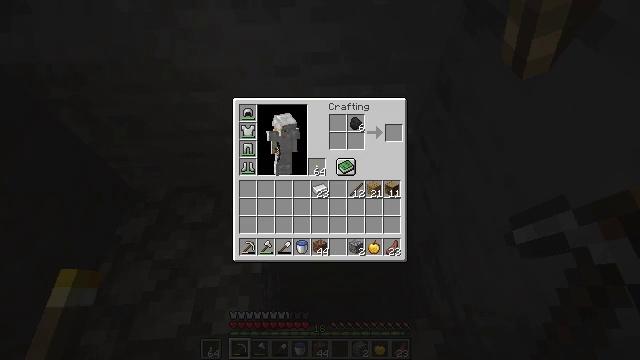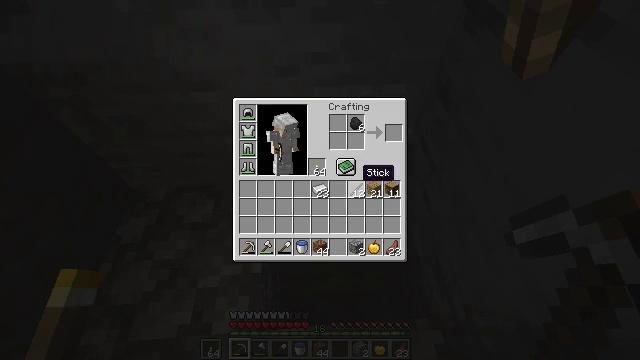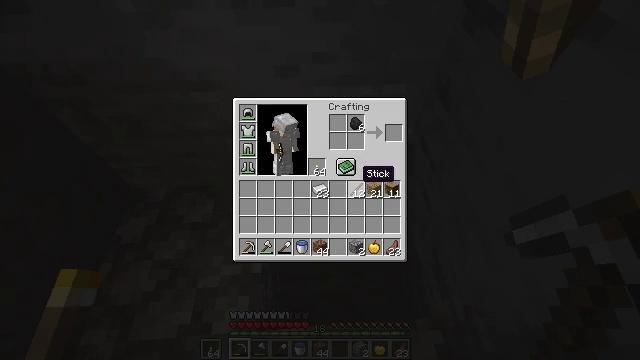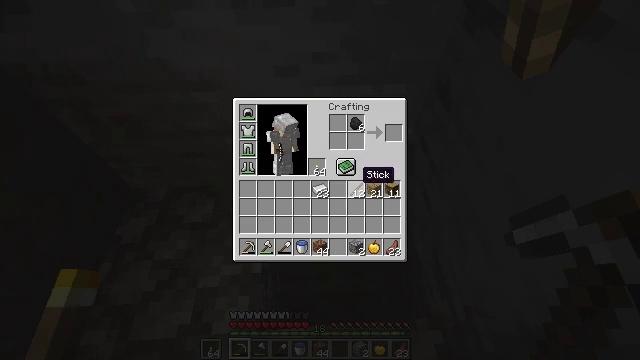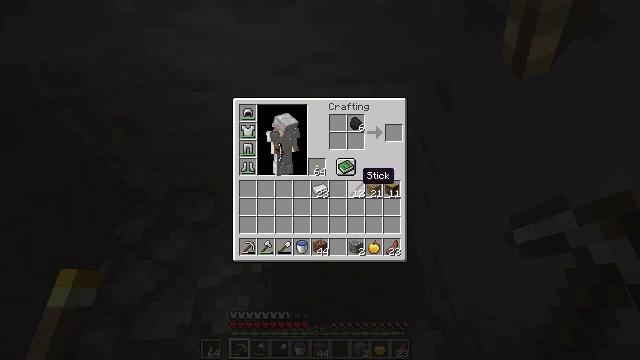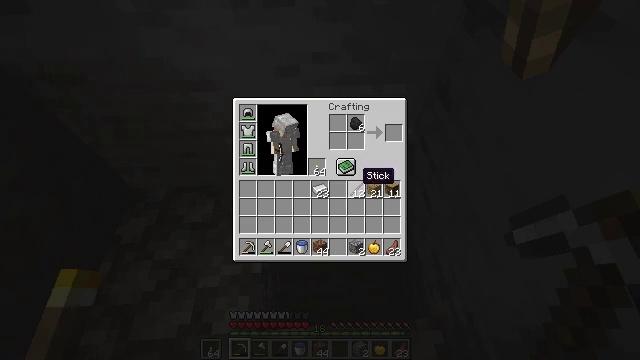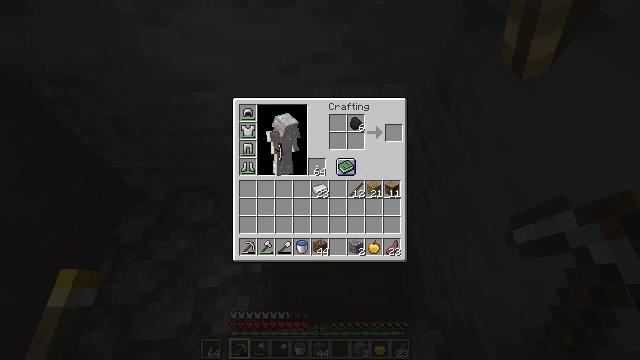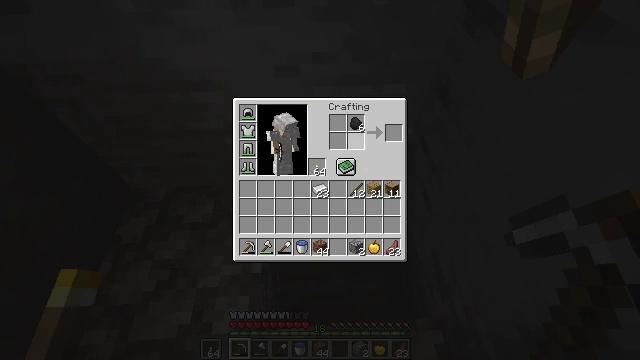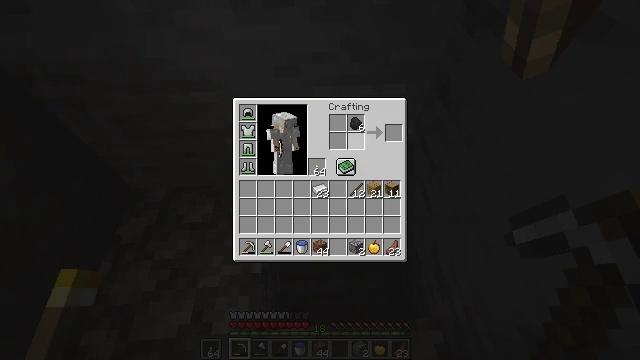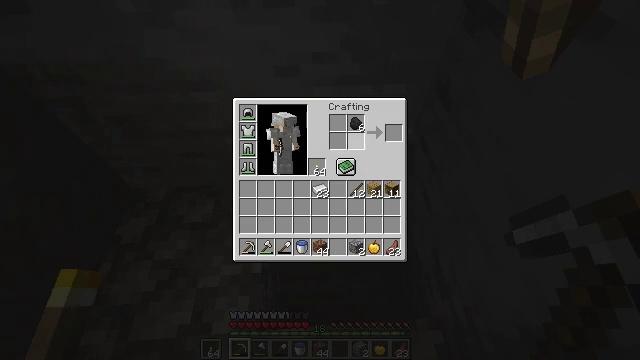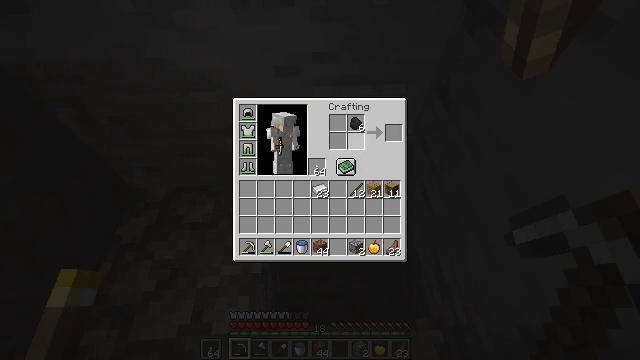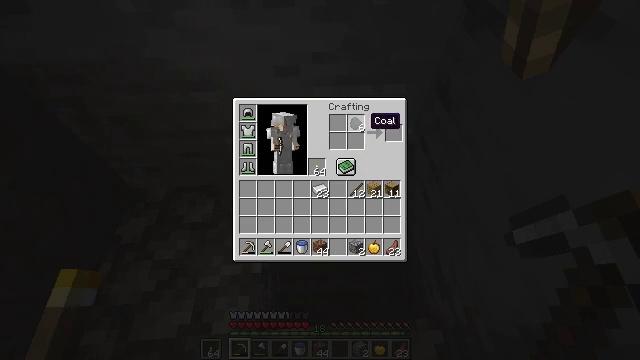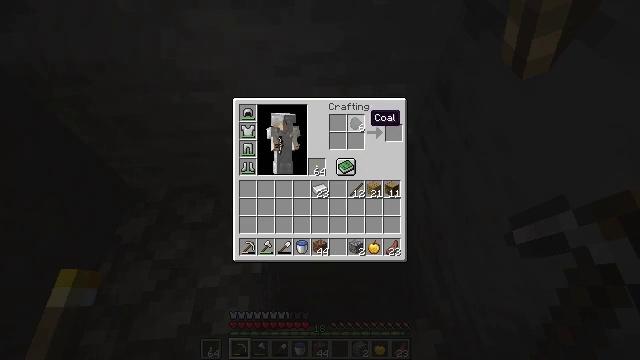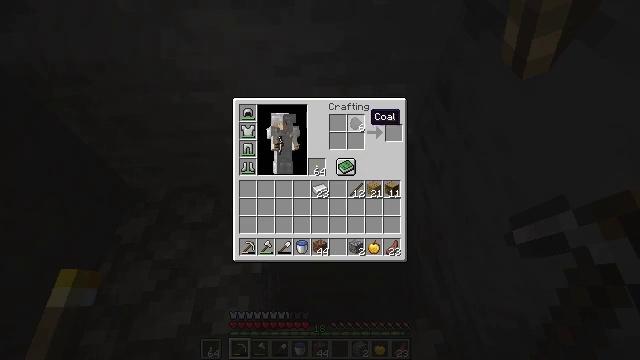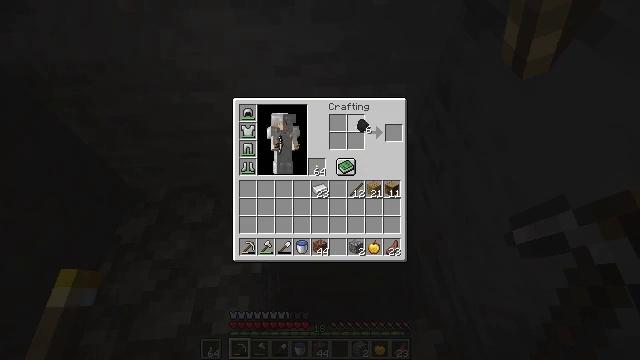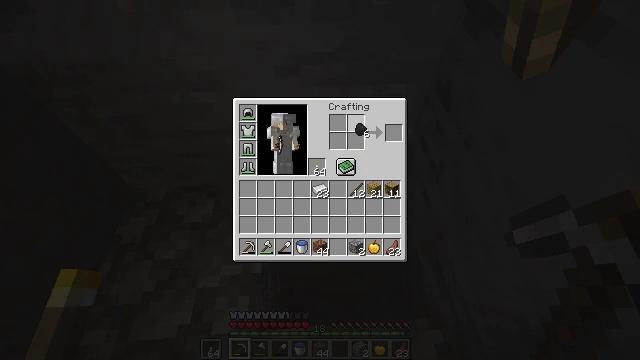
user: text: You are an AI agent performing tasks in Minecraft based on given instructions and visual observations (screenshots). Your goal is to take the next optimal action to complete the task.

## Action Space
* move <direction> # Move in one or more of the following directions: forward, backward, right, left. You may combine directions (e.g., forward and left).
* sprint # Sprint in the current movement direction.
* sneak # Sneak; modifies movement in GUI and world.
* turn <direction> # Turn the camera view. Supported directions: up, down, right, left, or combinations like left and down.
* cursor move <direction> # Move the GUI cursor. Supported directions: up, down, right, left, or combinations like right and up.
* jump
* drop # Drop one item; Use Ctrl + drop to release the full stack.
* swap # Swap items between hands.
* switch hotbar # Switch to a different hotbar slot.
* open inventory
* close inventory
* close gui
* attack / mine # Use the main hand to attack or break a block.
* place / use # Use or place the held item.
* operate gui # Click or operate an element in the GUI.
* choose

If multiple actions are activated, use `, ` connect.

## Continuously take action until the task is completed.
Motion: motion action
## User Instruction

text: Break the cobblestone to create a path.
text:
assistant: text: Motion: cursor move right
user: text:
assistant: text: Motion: no_op
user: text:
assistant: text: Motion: no_op
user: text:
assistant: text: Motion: no_op
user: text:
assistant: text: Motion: no_op
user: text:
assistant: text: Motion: cursor move up
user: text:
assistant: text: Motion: cursor move up
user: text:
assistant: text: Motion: cursor move up
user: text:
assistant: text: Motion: no_op
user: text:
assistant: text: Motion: no_op
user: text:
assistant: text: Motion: no_op
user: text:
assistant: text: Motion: no_op
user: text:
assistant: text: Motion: no_op
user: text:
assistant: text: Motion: operate gui
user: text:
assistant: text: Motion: operate gui
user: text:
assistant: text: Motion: cursor move left and down
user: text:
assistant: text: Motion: cursor move down
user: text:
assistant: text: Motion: no_op
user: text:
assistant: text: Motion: no_op
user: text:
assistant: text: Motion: no_op
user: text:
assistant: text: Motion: no_op
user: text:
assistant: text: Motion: no_op
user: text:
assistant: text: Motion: no_op
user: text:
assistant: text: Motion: no_op
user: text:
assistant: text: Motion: operate gui
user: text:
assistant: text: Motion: operate gui
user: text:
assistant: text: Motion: operate gui
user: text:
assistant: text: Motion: no_op
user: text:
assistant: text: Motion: no_op
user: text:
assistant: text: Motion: no_op